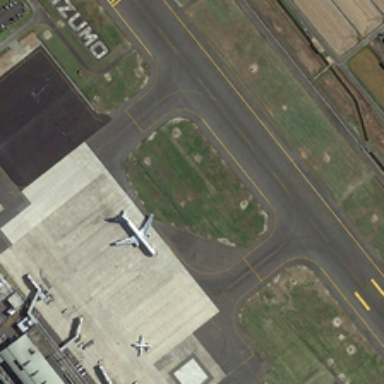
There are many lawns on both sides of the runway .